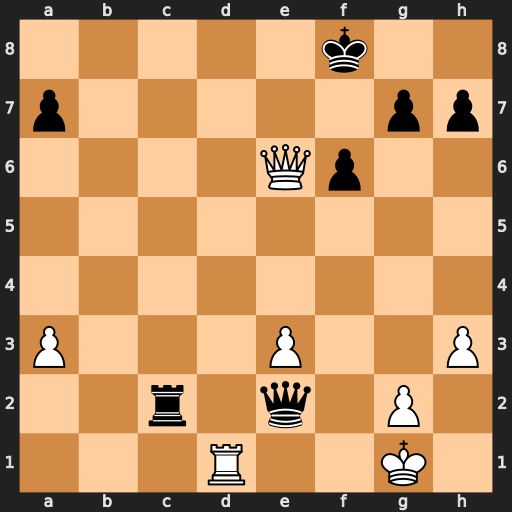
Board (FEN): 5k2/p5pp/4Qp2/8/8/P3P2P/2r1q1P1/3R2K1
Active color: w
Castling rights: -
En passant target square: -
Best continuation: Rd8#